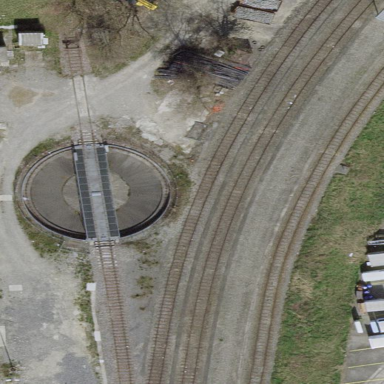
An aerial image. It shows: Railway turntable.